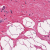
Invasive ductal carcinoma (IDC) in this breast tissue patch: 0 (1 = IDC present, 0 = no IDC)